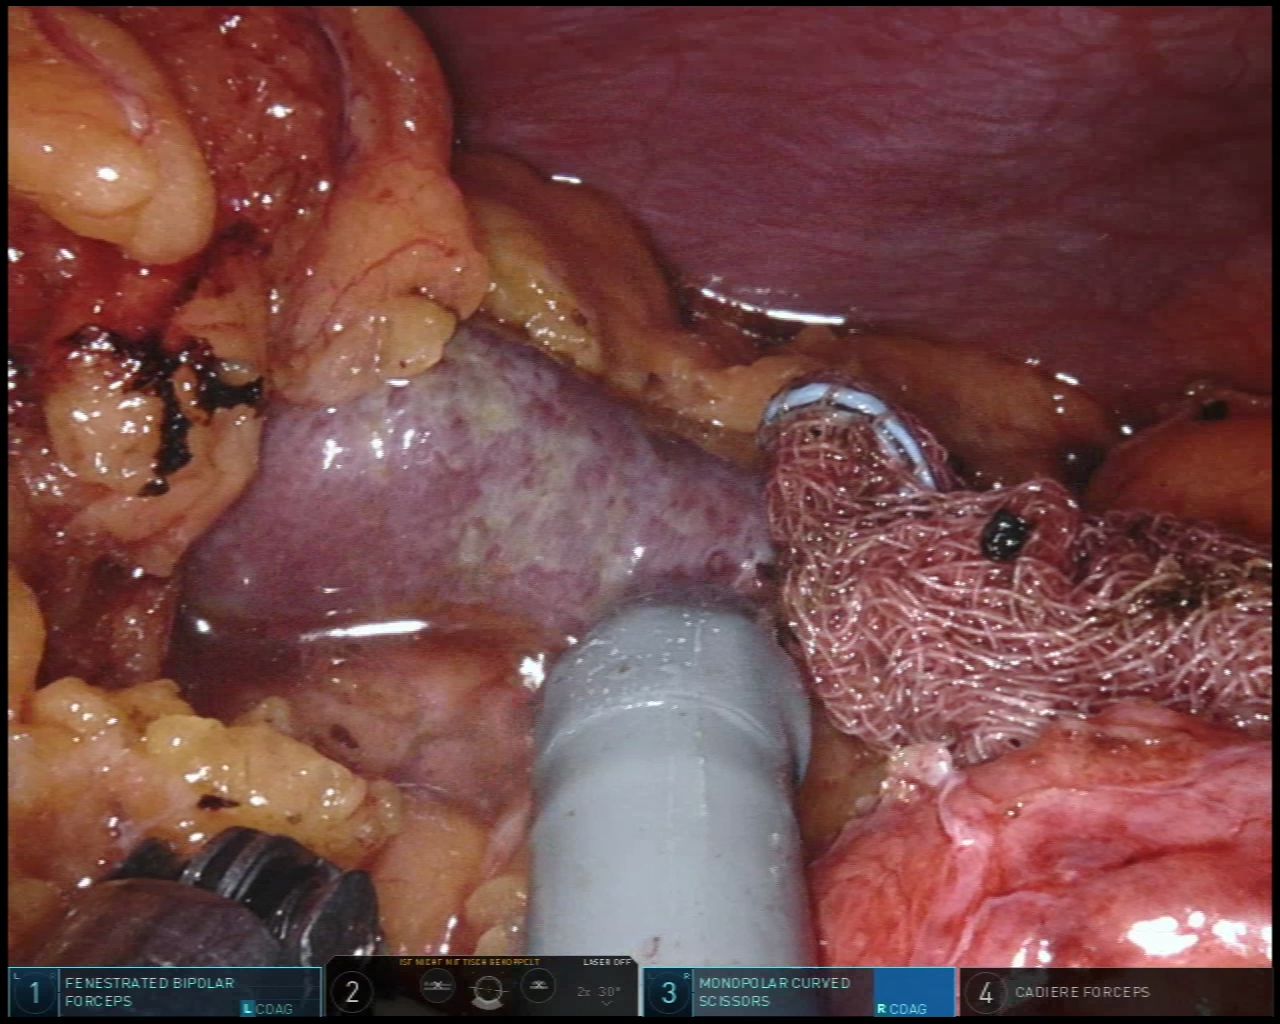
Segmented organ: spleen
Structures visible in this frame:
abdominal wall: yes
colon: yes
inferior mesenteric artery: no
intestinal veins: no
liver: no
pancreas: no
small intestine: no
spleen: yes
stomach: no
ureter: no
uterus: no
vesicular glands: no